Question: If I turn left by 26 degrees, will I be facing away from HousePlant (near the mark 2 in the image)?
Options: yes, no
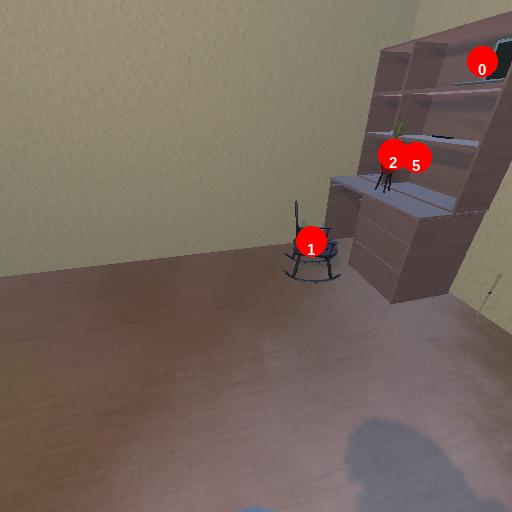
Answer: yes